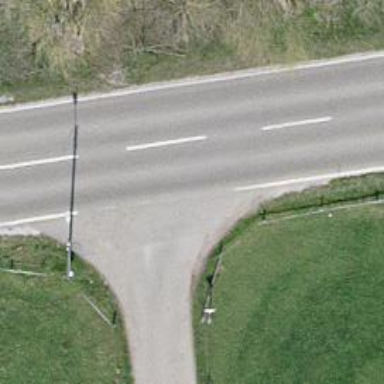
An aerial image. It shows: Secondary road with asphalt surface.